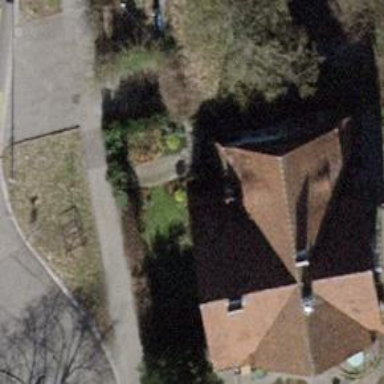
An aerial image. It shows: Lovely white house with cross-pitched roof made of rosy brown roof tiles.